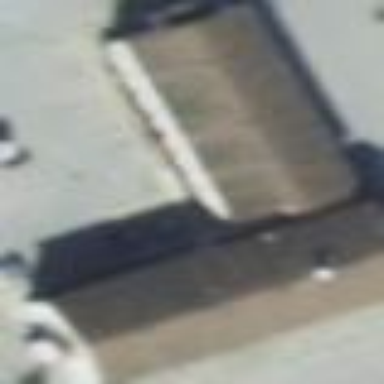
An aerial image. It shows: Commercial part of motel building.